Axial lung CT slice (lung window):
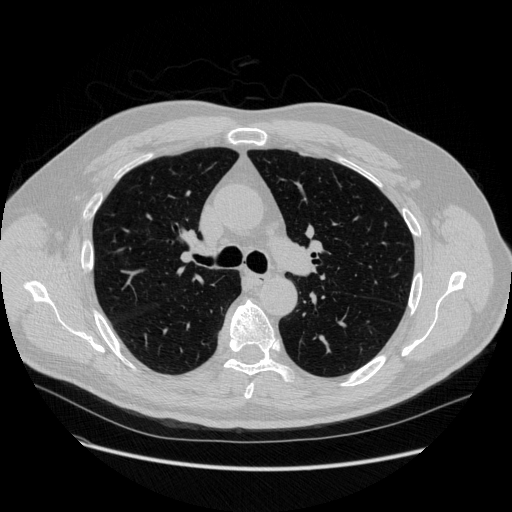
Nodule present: no